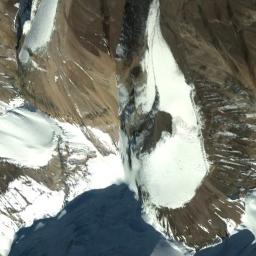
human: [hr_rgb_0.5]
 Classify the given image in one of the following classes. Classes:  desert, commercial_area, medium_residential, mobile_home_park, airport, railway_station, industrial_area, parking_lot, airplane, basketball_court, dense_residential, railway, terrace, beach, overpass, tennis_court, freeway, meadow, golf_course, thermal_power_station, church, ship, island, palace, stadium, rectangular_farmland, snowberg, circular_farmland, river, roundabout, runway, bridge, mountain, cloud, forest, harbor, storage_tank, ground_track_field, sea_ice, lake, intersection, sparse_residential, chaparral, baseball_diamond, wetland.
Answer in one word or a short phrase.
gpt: snowberg